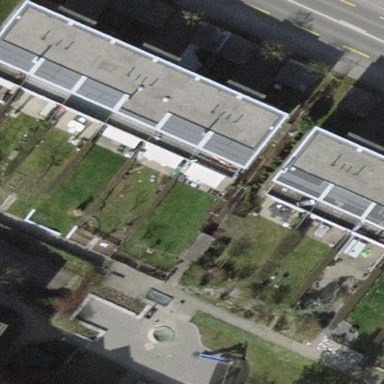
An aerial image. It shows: Flat roof terrace building.